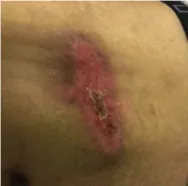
(E-G). After treatment with prednisone, the patient's crater-like ulcer gradually healed.
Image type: medical_photograph (skin_photograph)